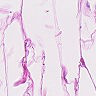
Metastatic tissue present: no